Question: Given the problem:

The statement is a bit ambiguous. I don't really understand what they want.
I can display the desired result using just a regular 'for loop':
'''
int step = 0
for(int i = 1; i < m + 1; i++)
{
if(i != p)
{
printf("(%d, %d)", step, i);
step++;
}
}
'''
Is this what they really want? I see that they are talking about linear time, so I think it can't be that easy? Am I supposed to build the vector that they are talking about, and then delete it?
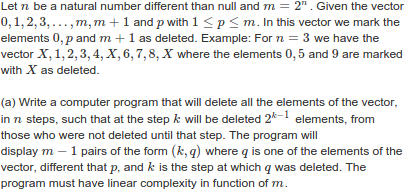
Answer: Something like this? (compile with 'gcc test.c -lm')
'''
#include <stdio.h>
#include <math.h>
int main(void) {
int i, j;
int n = 4;
int m = (int)pow(2,n);
int p = 5;
for(i = 1; i <= n; i++)
{
for(j = (int)pow(2,i-1); j < ((int)pow(2,i)); j++)
{
if(j == p) {
continue;
}
printf("%d, %d
", i, j);
// remove vector[j]
if((j == (m-1)) && (m != p)) {
printf("%d, %d
", i, m);
// remove vector[m]
}
}
}
return 0;
}
'''
Run result 'n=3, p=5':
'''
1, 1
2, 2
2, 3
3, 4
3, 6
3, 7
3, 8
'''
Run result 'n=4, p=5':
'''
1, 1
2, 2
2, 3
3, 4
3, 6
3, 7
4, 8
4, 9
4, 10
4, 11
4, 12
4, 13
4, 14
4, 15
4, 16
'''